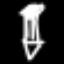
Label: pencil